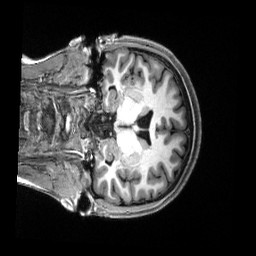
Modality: T1w
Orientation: coronal
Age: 22
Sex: female
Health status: healthy
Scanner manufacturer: siemens
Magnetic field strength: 3 T
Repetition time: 2.5 s
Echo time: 0.00222 s